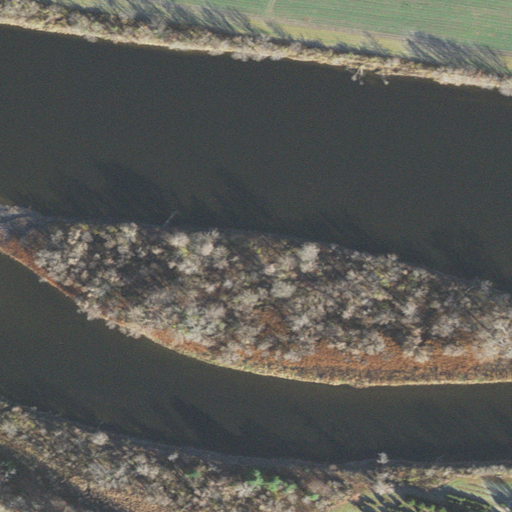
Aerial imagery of island in New Hampshire named Jarvis Island containing open water, mixed forest, deciduous forest, woody wetlands, cultivated crops, herbaceous wetlands, and pasture